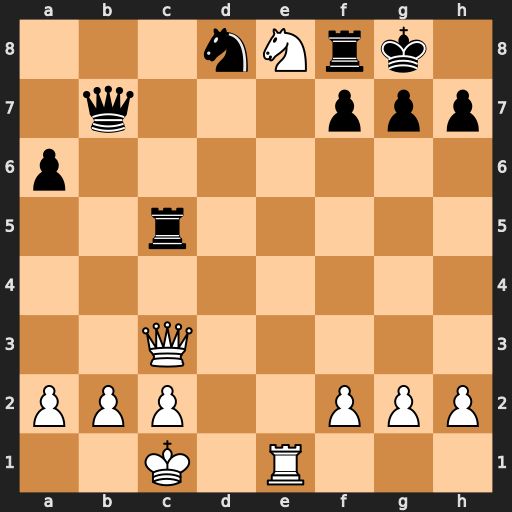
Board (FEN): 3nNrk1/1q3ppp/p7/2r5/8/2Q5/PPP2PPP/2K1R3
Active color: w
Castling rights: -
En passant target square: -
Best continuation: Qxg7#